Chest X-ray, PA view. Patient: 46 years old, sex F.
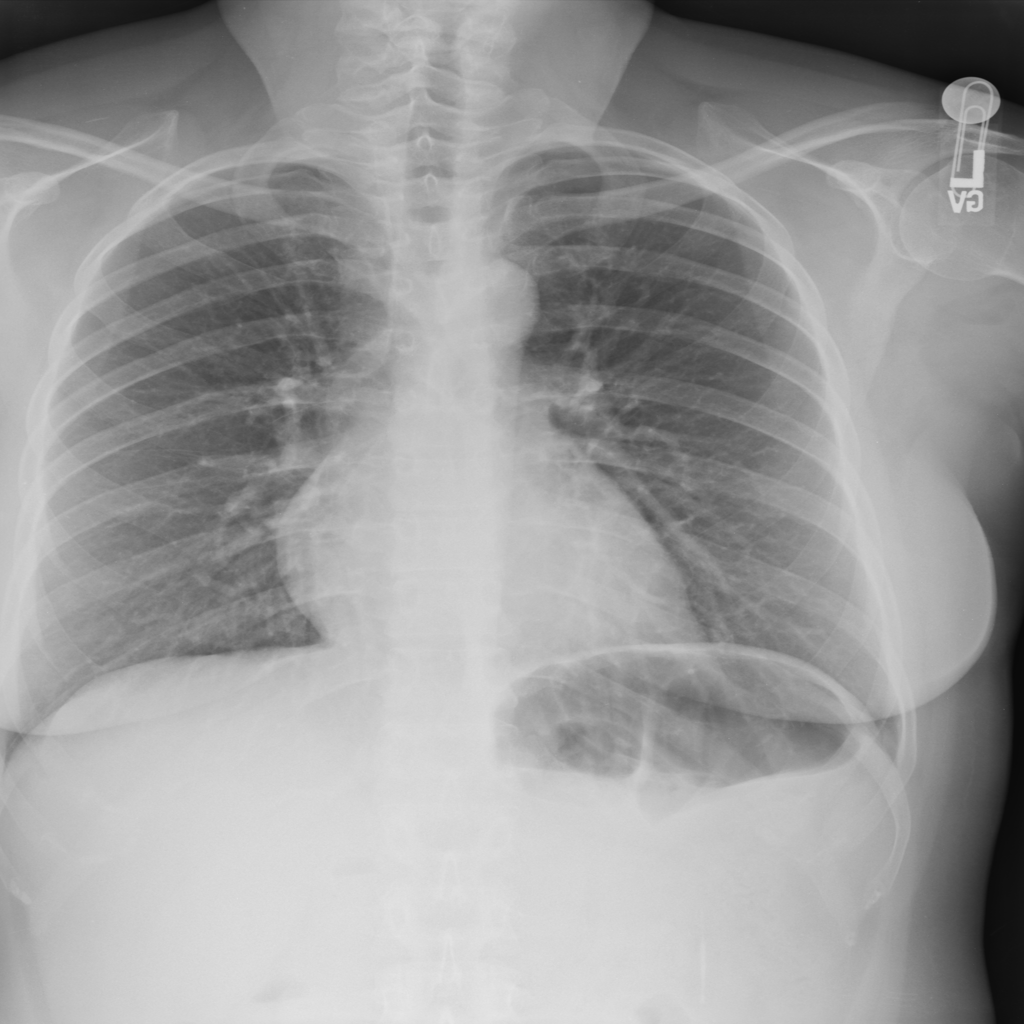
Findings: No Finding